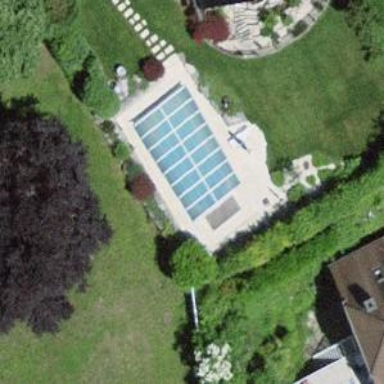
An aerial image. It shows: Swimming pool located in leisure land.